Interaction volume radius: 10 \u00c5
Interaction volume height: 15 \u00c5
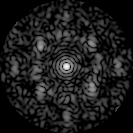
Disorder parameter: 0.6481